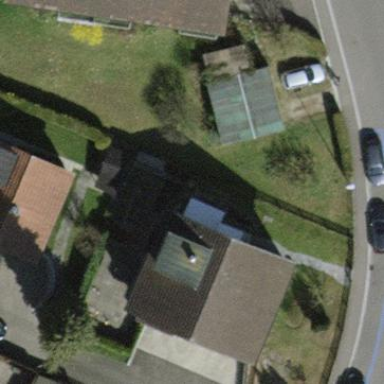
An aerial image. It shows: Pitched roof building.